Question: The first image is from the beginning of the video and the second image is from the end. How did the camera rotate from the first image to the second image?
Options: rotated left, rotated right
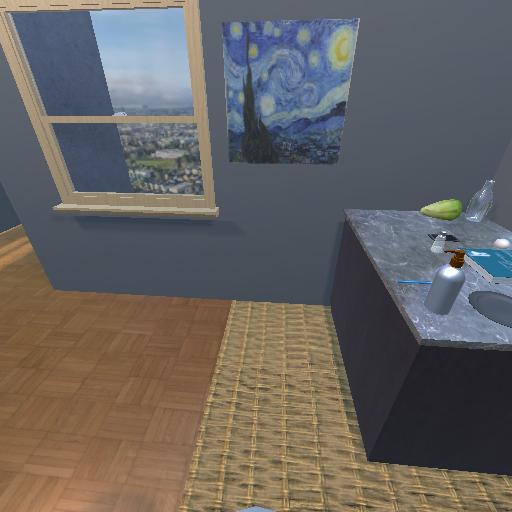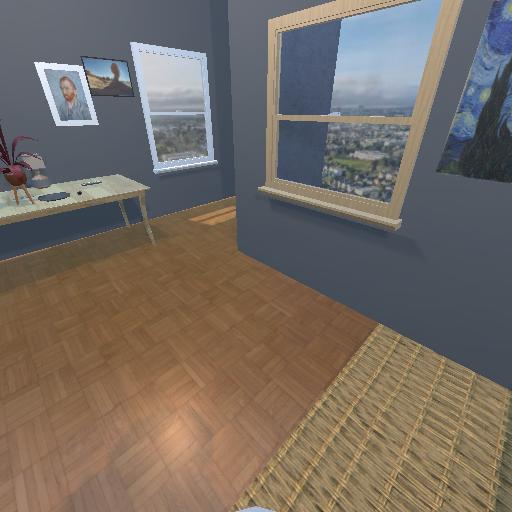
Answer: rotated left